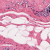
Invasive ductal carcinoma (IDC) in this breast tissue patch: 0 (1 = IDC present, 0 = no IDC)